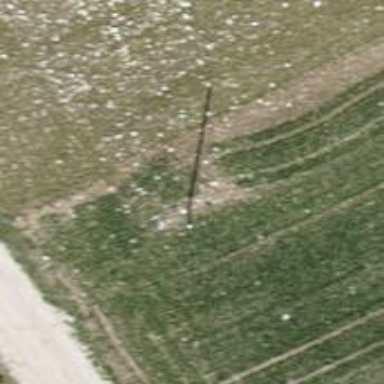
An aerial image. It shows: Power pole.